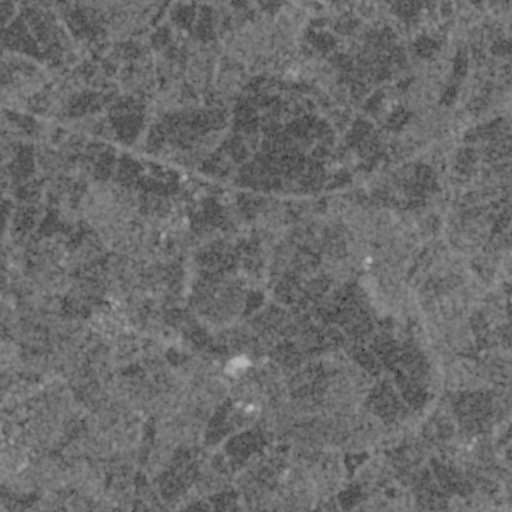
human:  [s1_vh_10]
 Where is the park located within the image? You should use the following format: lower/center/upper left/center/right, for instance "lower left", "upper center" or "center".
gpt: The park is located in the lower left of the image.
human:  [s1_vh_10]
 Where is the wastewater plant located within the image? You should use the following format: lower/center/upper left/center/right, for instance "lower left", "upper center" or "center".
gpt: The wastewater plant is located in the center left of the image.
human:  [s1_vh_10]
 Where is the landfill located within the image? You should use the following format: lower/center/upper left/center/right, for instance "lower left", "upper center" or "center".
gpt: There is no landfill in the image.

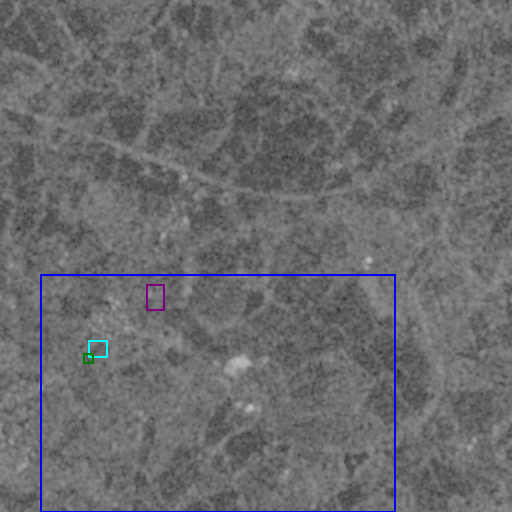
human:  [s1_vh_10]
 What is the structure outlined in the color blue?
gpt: The structure outlined in blue is a crop field.
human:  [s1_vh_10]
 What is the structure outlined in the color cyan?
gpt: The structure outlined in cyan is a park.
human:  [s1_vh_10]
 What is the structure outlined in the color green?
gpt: The structure outlined in green is a parking lot.
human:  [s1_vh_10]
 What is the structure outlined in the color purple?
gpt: The structure outlined in purple is a wastewater plant.
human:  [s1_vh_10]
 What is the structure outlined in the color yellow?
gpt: There is no yellow outline.